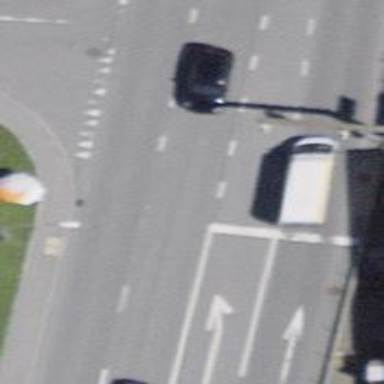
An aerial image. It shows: Road with traffic signals controlling the flow of traffic.